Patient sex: F
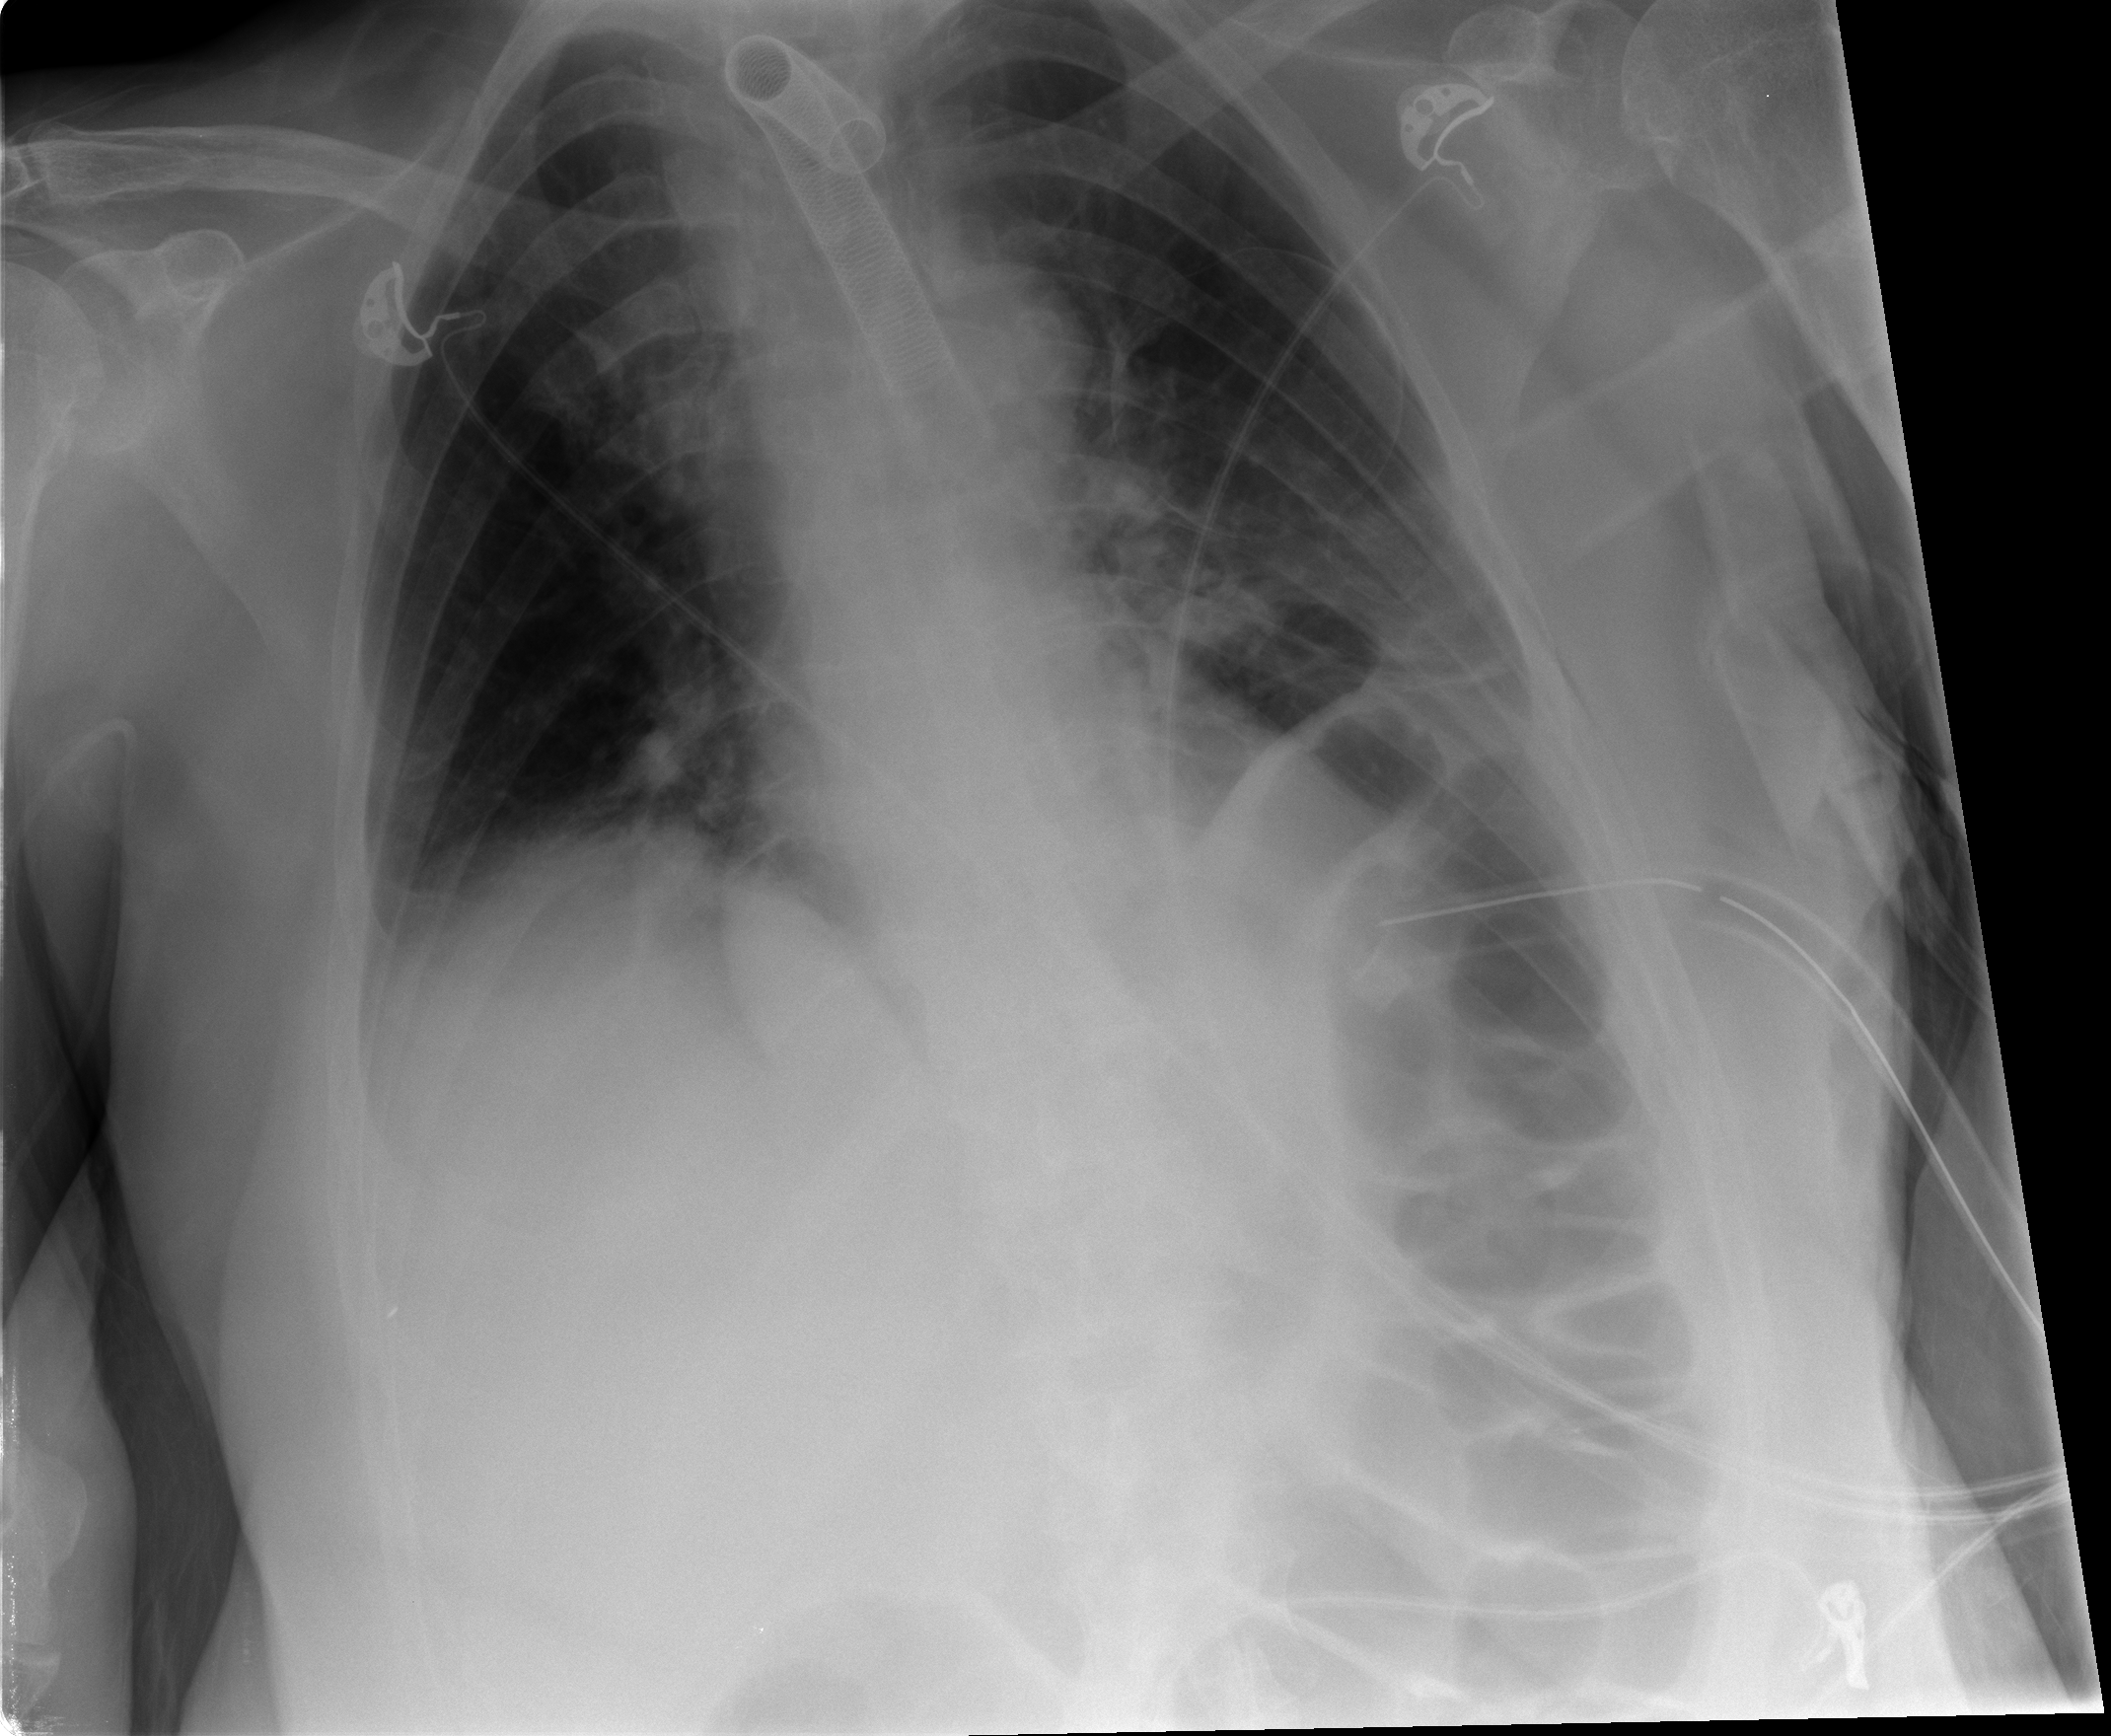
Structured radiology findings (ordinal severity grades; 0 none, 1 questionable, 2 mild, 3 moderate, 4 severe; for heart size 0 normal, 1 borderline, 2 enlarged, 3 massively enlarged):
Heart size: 0
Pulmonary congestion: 2
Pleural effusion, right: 0
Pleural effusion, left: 0
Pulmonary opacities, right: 0
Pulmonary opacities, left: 0
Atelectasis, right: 2
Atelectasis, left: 2